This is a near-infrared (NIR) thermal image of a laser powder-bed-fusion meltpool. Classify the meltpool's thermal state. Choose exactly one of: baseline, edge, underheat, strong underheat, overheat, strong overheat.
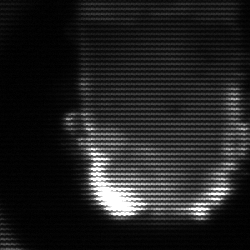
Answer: baseline